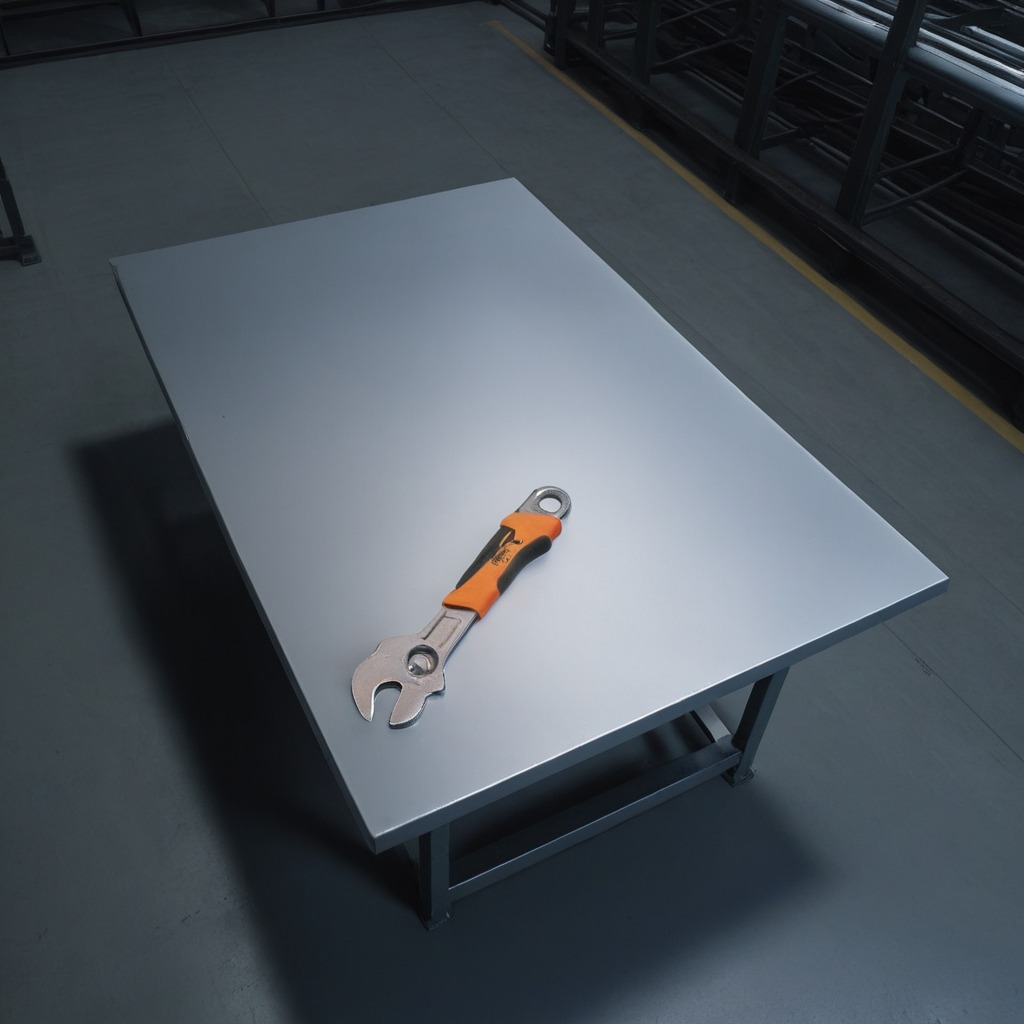
A wrench is lying on the tabletop.